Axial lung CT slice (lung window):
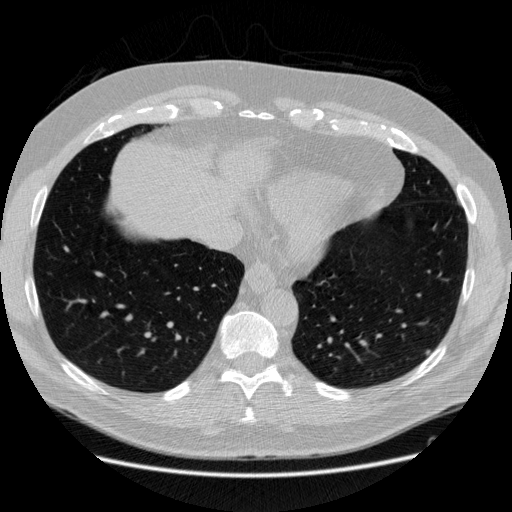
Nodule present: yes
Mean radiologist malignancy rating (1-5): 3